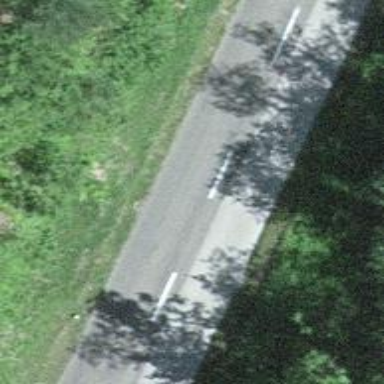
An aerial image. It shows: Secondary road with asphalt surface.